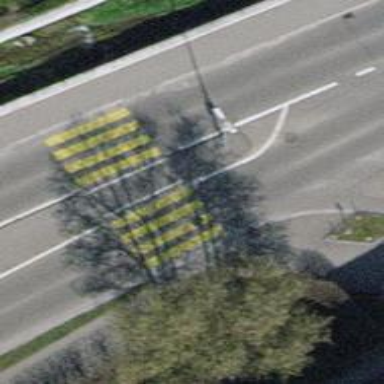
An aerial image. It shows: Uncontrolled road crossing with markings.